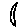
Label: moon